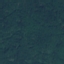
Land use / land cover: Forest